Question: I am working on Facebook SDK 3.1. integration with native ios application.I am facing same issue which was posted <URL>
As like answered in above question i set mt APP_NAMESPACE in my facebook application settings page.
Do i need to set anything other that or Do i use the same name space in any place of my ios app.
This is my settings page.

If i am missing something, please let me know.
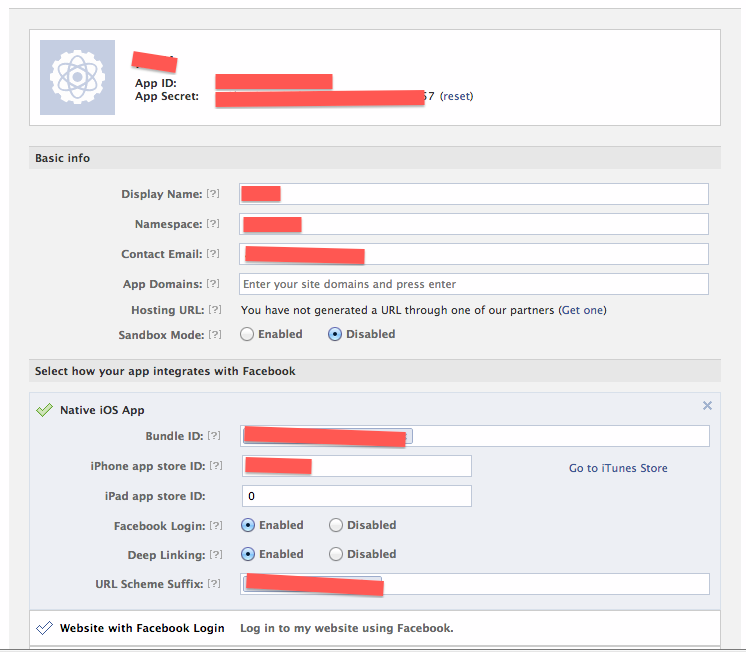
Answer: APP_NAMESPACE is enough and is working for me